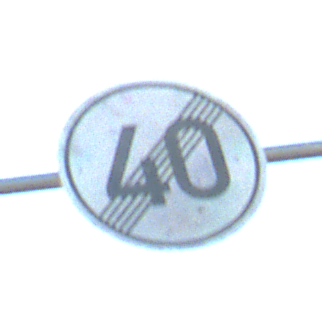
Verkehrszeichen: EndeGeschwindigkeit40
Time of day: SunriseSunset
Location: Outdoor (RoadRail)
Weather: Clear
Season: NotSpecified
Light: Natural